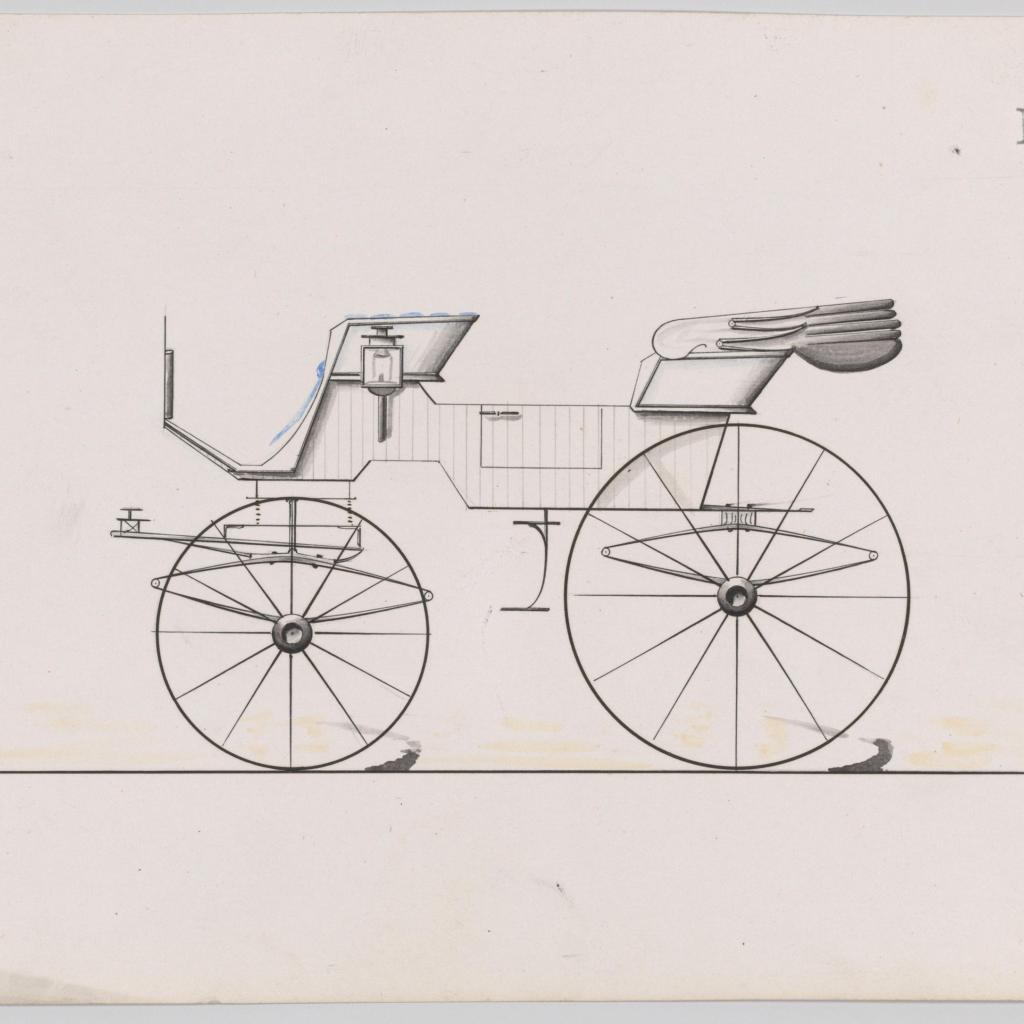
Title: Design for 2 seat Phaeton, no. 3009a
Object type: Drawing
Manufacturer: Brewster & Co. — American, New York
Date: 1874
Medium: Pen and black ink, watercolor and gouache
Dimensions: sheet: 5 7/8 x 9 1/8 in. (14.9 x 23.2 cm)
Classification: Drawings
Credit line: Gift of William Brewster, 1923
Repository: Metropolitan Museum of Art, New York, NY